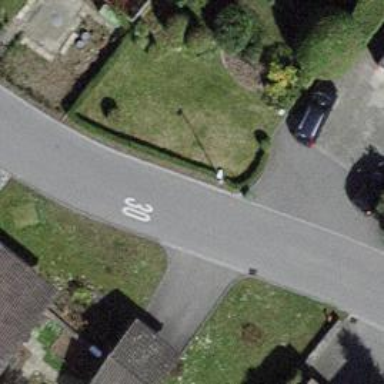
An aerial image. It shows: Residential road with asphalt surface.